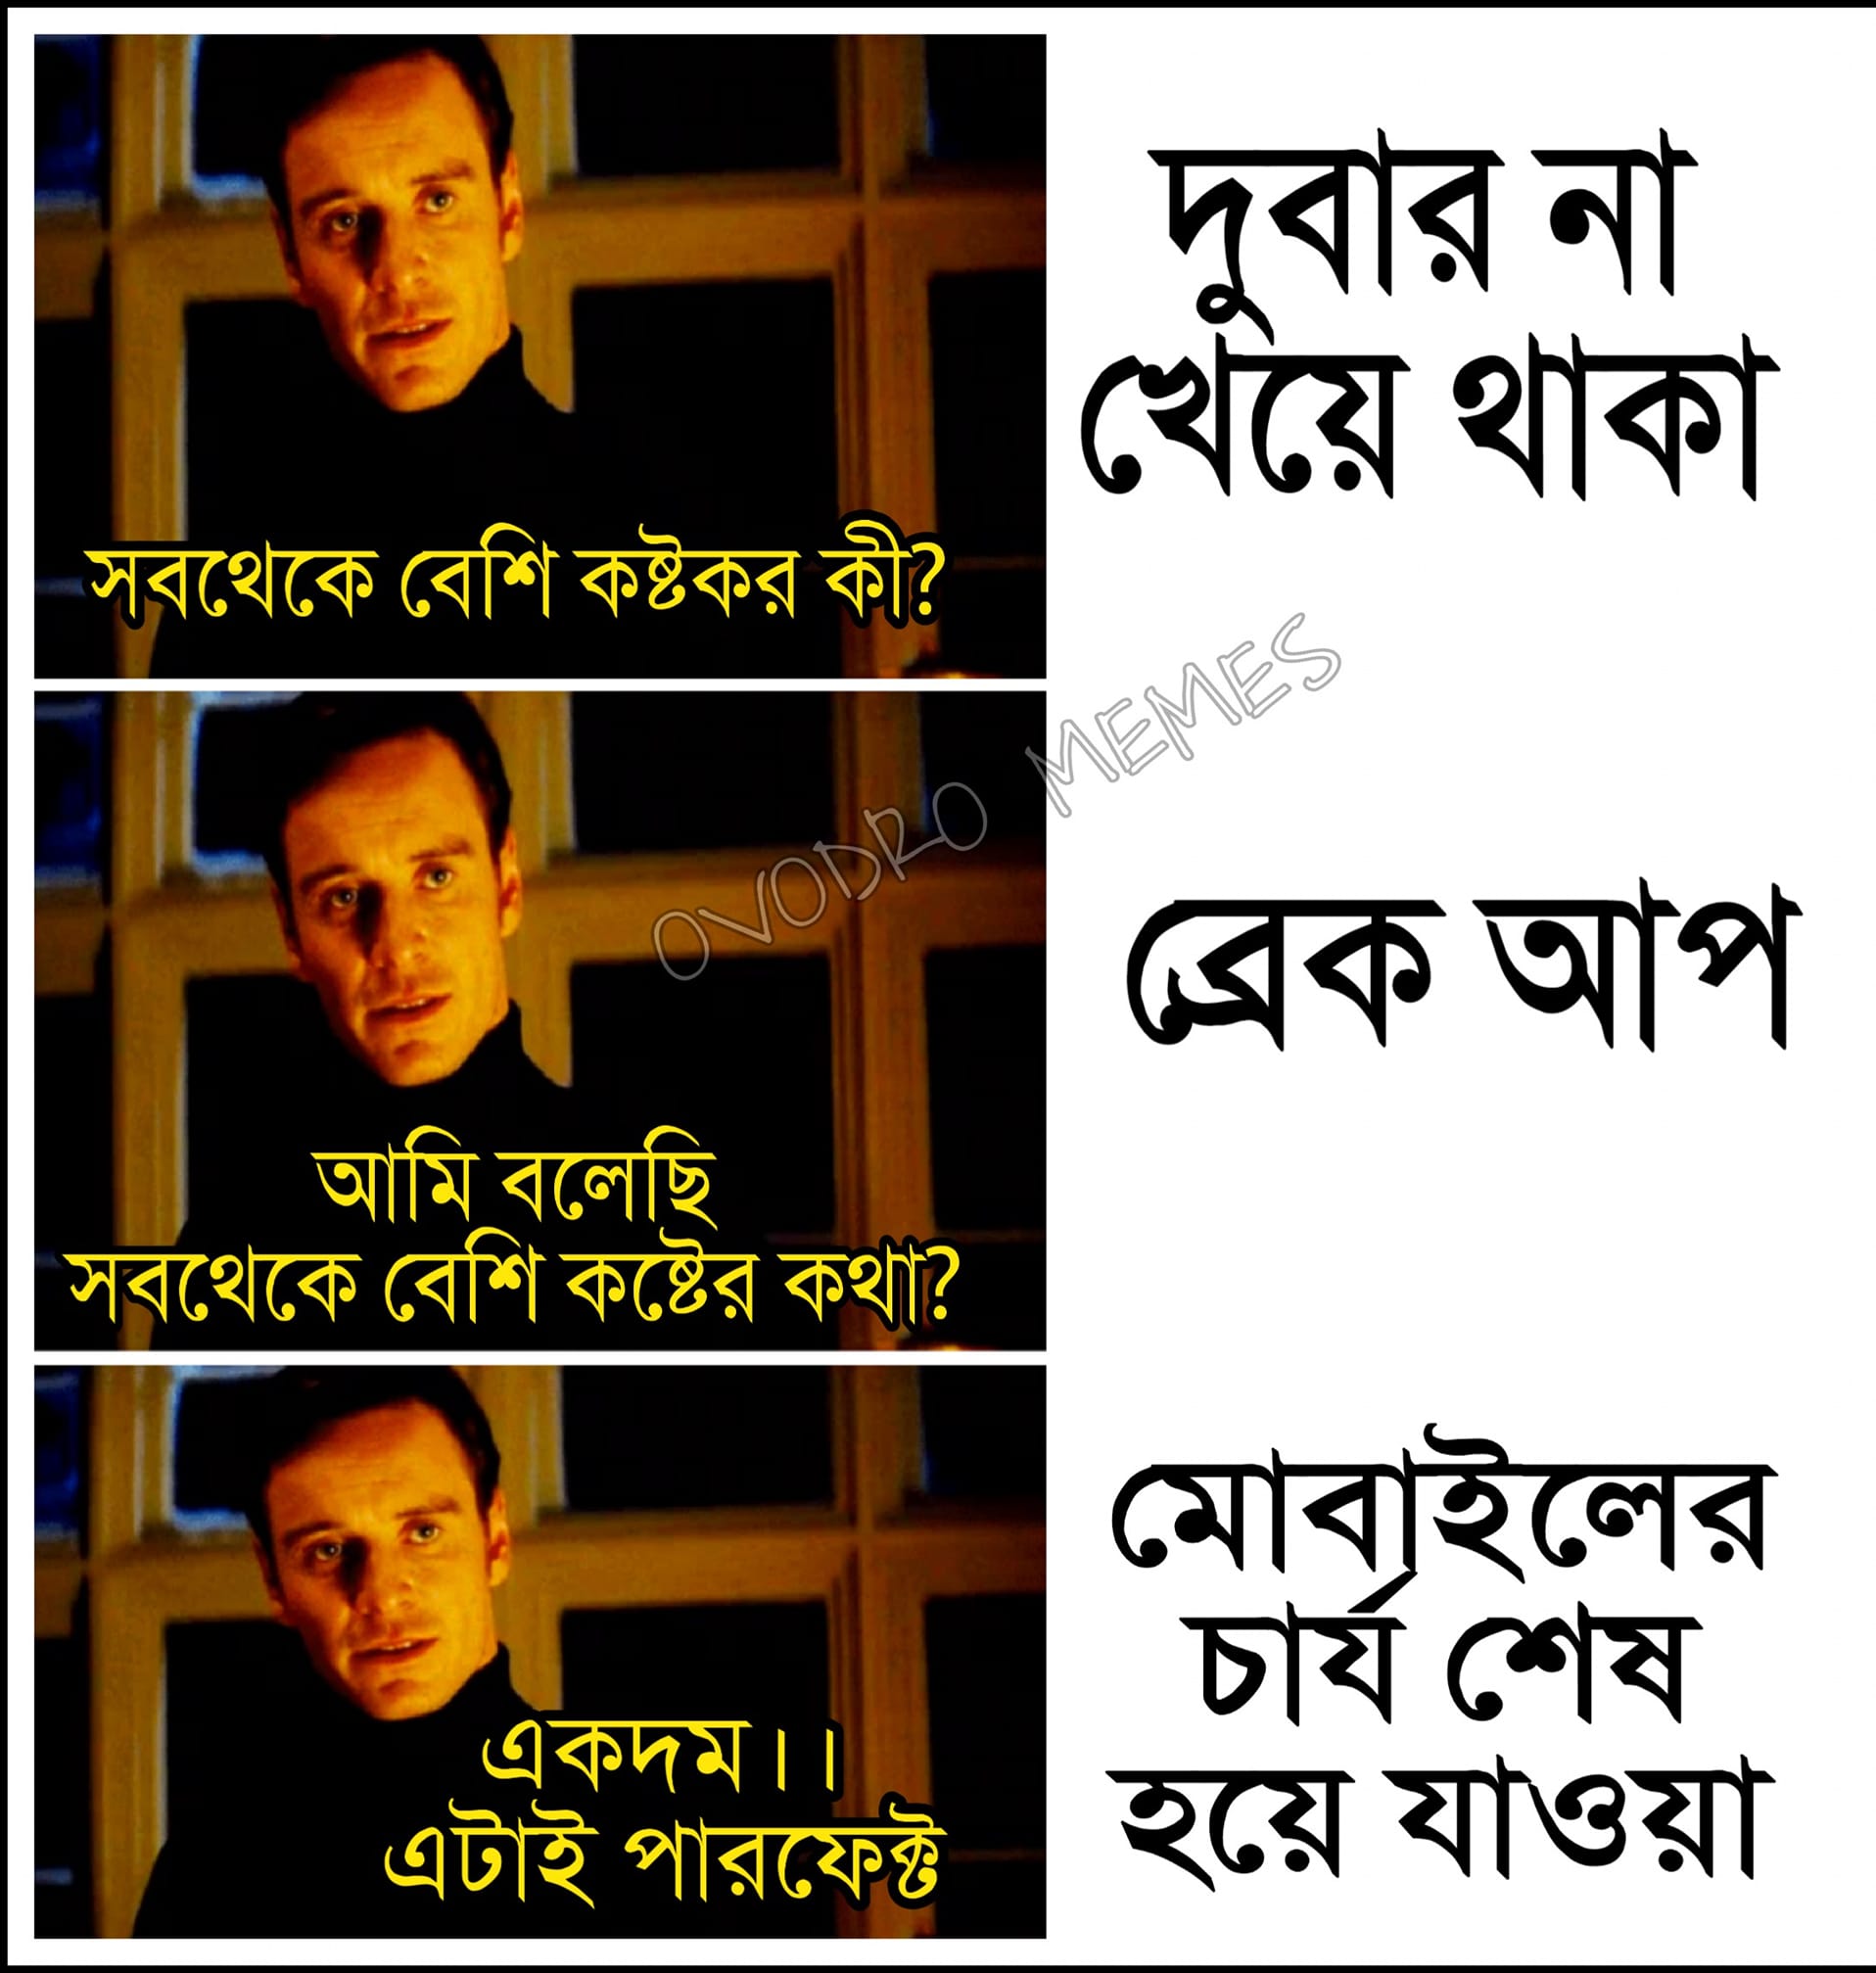
Caption: সবথেকে বেশি কষ্টকর কী ?   দুবার না খেয়ে থাকা    আমি বলেছি  সবথেকে বেশি কষ্টের কথা ?    ব্রেক আপ   একদম । ।  ।   এটাই পারফেক্ট    মোবাইলের চার্য শেষ হয়ে যাওয়া
Label: non-hate